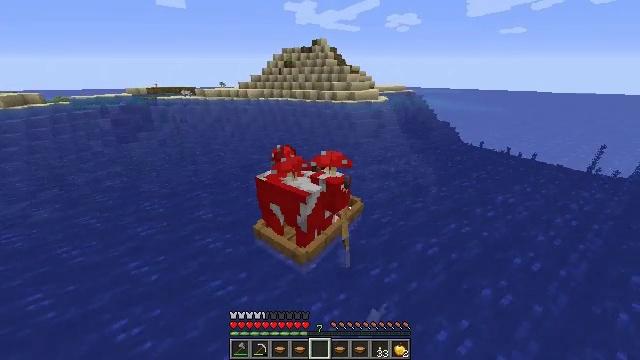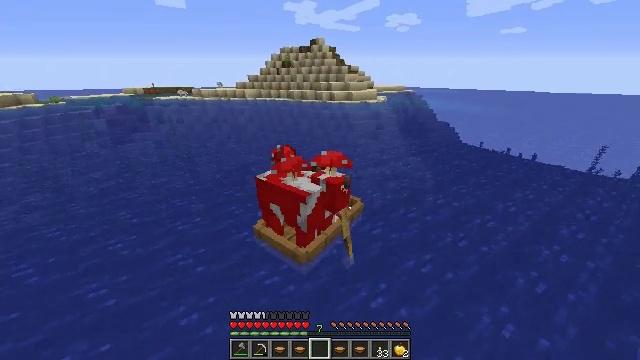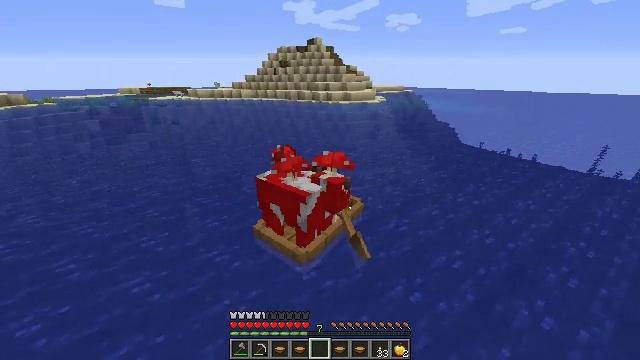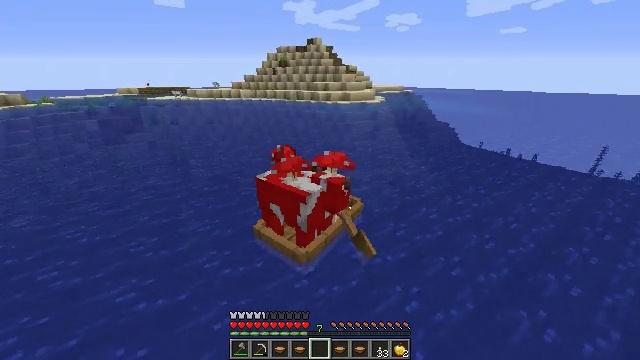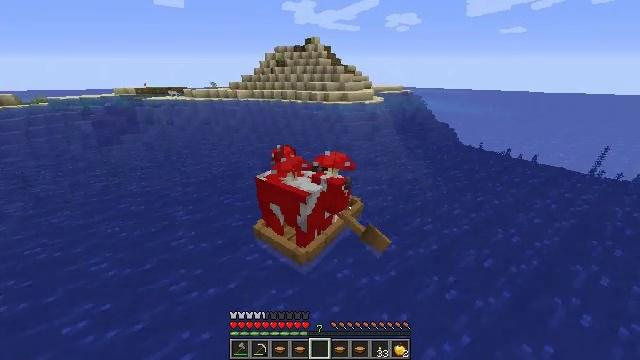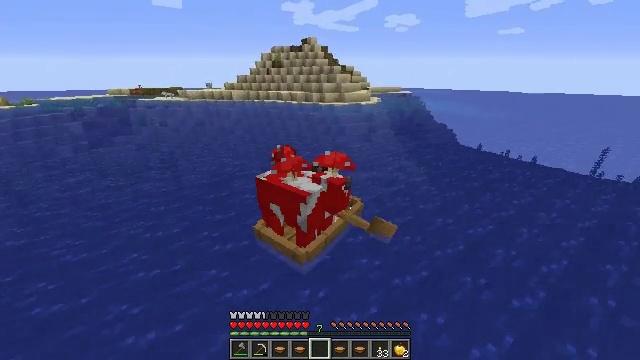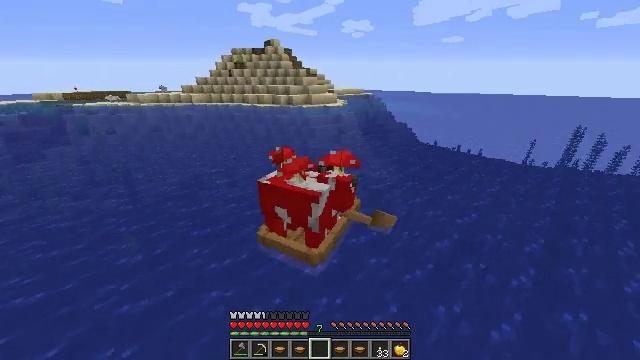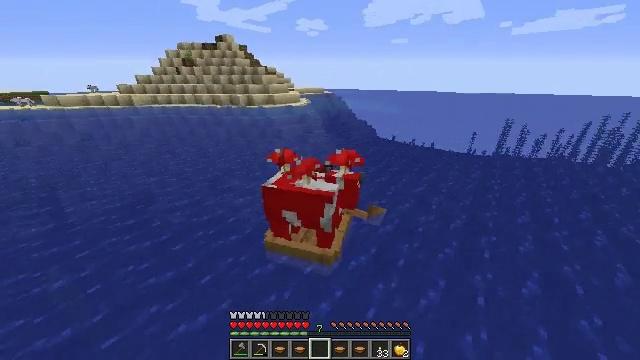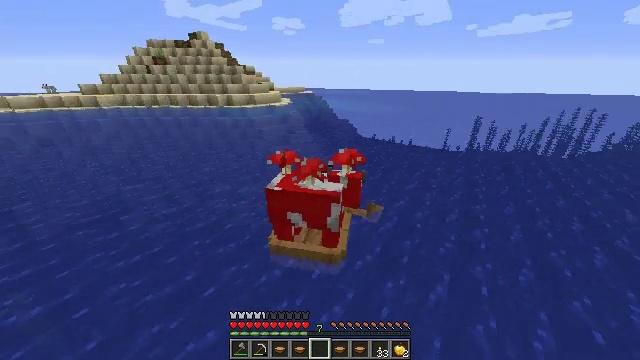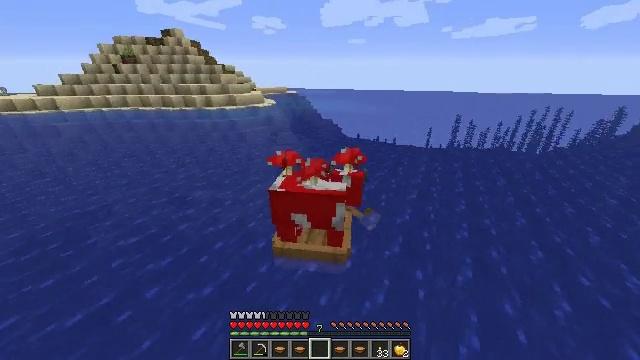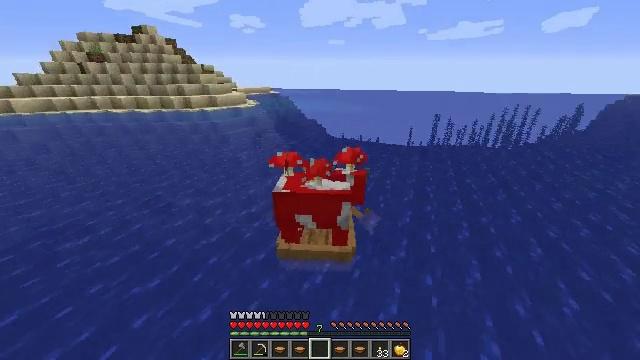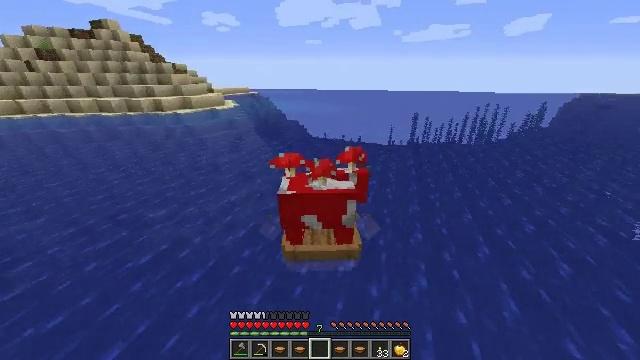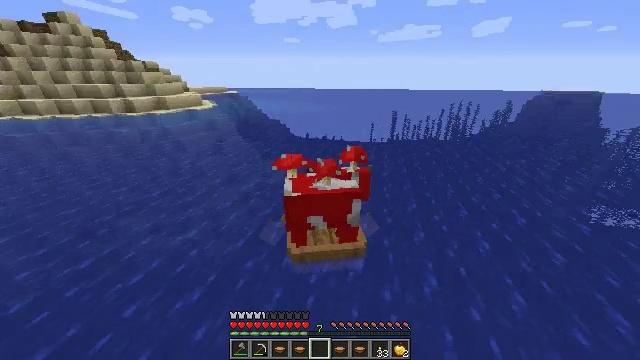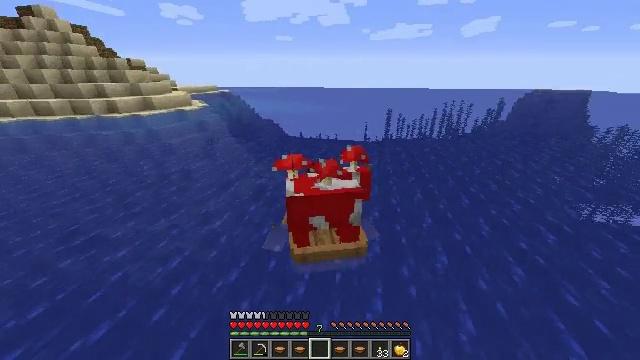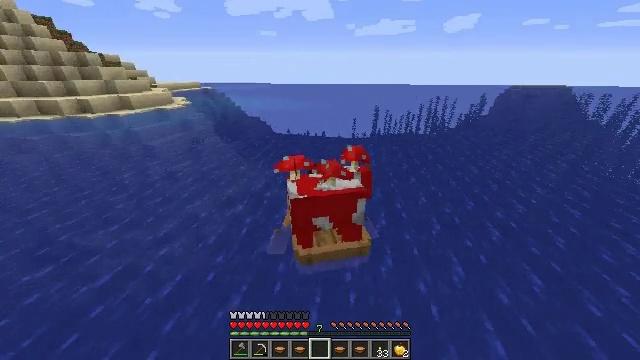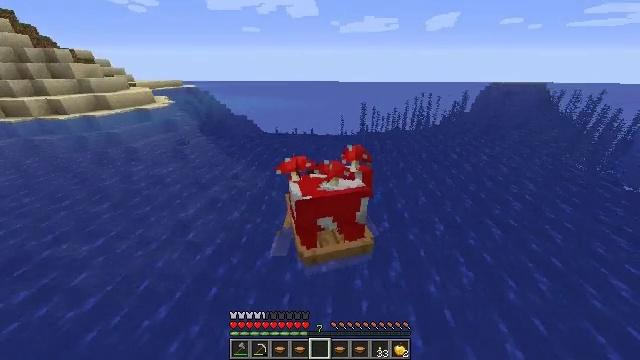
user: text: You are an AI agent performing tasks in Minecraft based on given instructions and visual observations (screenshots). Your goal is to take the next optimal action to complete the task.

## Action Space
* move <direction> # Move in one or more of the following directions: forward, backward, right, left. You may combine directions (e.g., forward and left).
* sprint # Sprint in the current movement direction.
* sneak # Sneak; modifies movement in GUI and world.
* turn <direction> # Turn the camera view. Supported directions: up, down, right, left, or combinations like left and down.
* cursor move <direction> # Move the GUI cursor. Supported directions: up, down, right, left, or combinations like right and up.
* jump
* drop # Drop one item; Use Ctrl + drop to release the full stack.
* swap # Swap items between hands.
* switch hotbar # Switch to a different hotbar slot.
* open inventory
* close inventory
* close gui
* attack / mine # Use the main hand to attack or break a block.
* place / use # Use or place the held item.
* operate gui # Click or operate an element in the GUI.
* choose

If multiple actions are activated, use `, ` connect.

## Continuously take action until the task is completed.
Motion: motion action
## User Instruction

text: Remove a mushroom stew from the inventory.
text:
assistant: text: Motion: move forward, sprint
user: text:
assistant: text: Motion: move forward
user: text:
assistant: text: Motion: move forward
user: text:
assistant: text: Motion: move forward
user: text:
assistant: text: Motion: move forward
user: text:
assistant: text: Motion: move forward, turn right
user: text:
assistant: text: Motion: move forward, turn right
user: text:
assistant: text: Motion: move forward, turn right
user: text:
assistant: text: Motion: move forward, turn right
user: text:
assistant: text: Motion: move forward, turn right
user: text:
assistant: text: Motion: move forward, turn right
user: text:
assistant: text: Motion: move forward, turn right
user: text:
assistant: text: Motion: move forward, turn right
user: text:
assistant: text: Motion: move forward, turn right
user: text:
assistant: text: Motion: move forward, turn right
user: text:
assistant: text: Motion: move forward, turn right and down
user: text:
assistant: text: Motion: move forward, turn right and down
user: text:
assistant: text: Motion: move forward, turn right and down
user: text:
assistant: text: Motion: move forward, turn right
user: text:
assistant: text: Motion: move forward, turn right and down
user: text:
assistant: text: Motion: move forward, turn right and down
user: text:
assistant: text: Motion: move forward, turn right and up
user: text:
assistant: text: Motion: move forward, turn right and up
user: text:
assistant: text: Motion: move forward, turn right and up
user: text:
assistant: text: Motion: move forward, turn right and up
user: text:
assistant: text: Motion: move forward, turn right
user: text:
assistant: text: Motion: move forward
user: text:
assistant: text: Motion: move forward
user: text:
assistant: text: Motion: move forward, sprint, turn left and down
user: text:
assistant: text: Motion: move forward, sprint, turn left